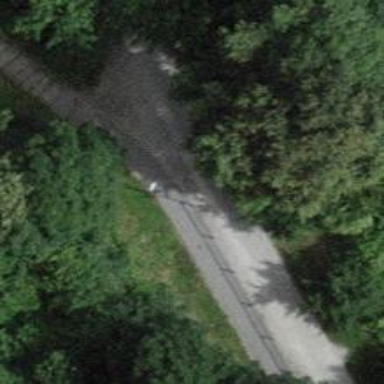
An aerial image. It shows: Road with steps.